Field crop: maize
Growth stage: 2
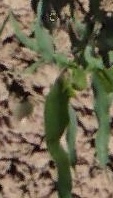
Species: maize